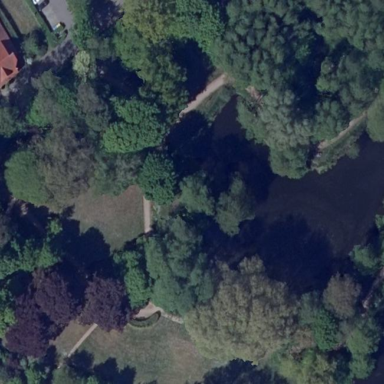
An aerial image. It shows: Lovely park for leisure and relaxation.